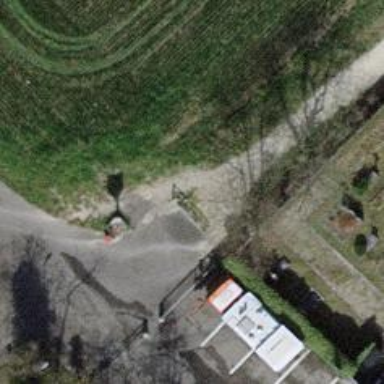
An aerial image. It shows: Cycle barrier.